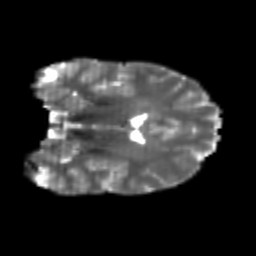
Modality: T2w
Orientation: coronal
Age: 21
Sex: female
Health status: healthy
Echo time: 0.074 s